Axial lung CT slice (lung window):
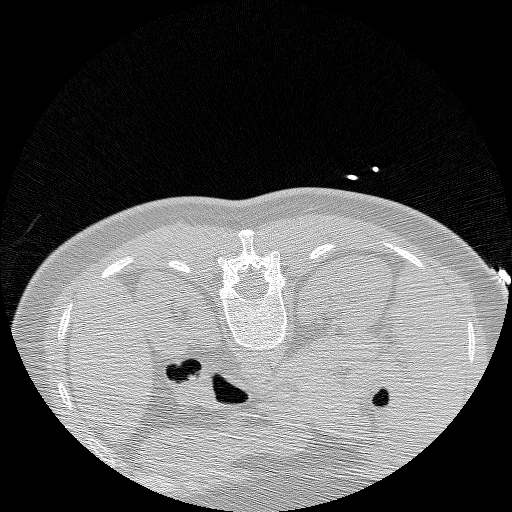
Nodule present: no